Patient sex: F
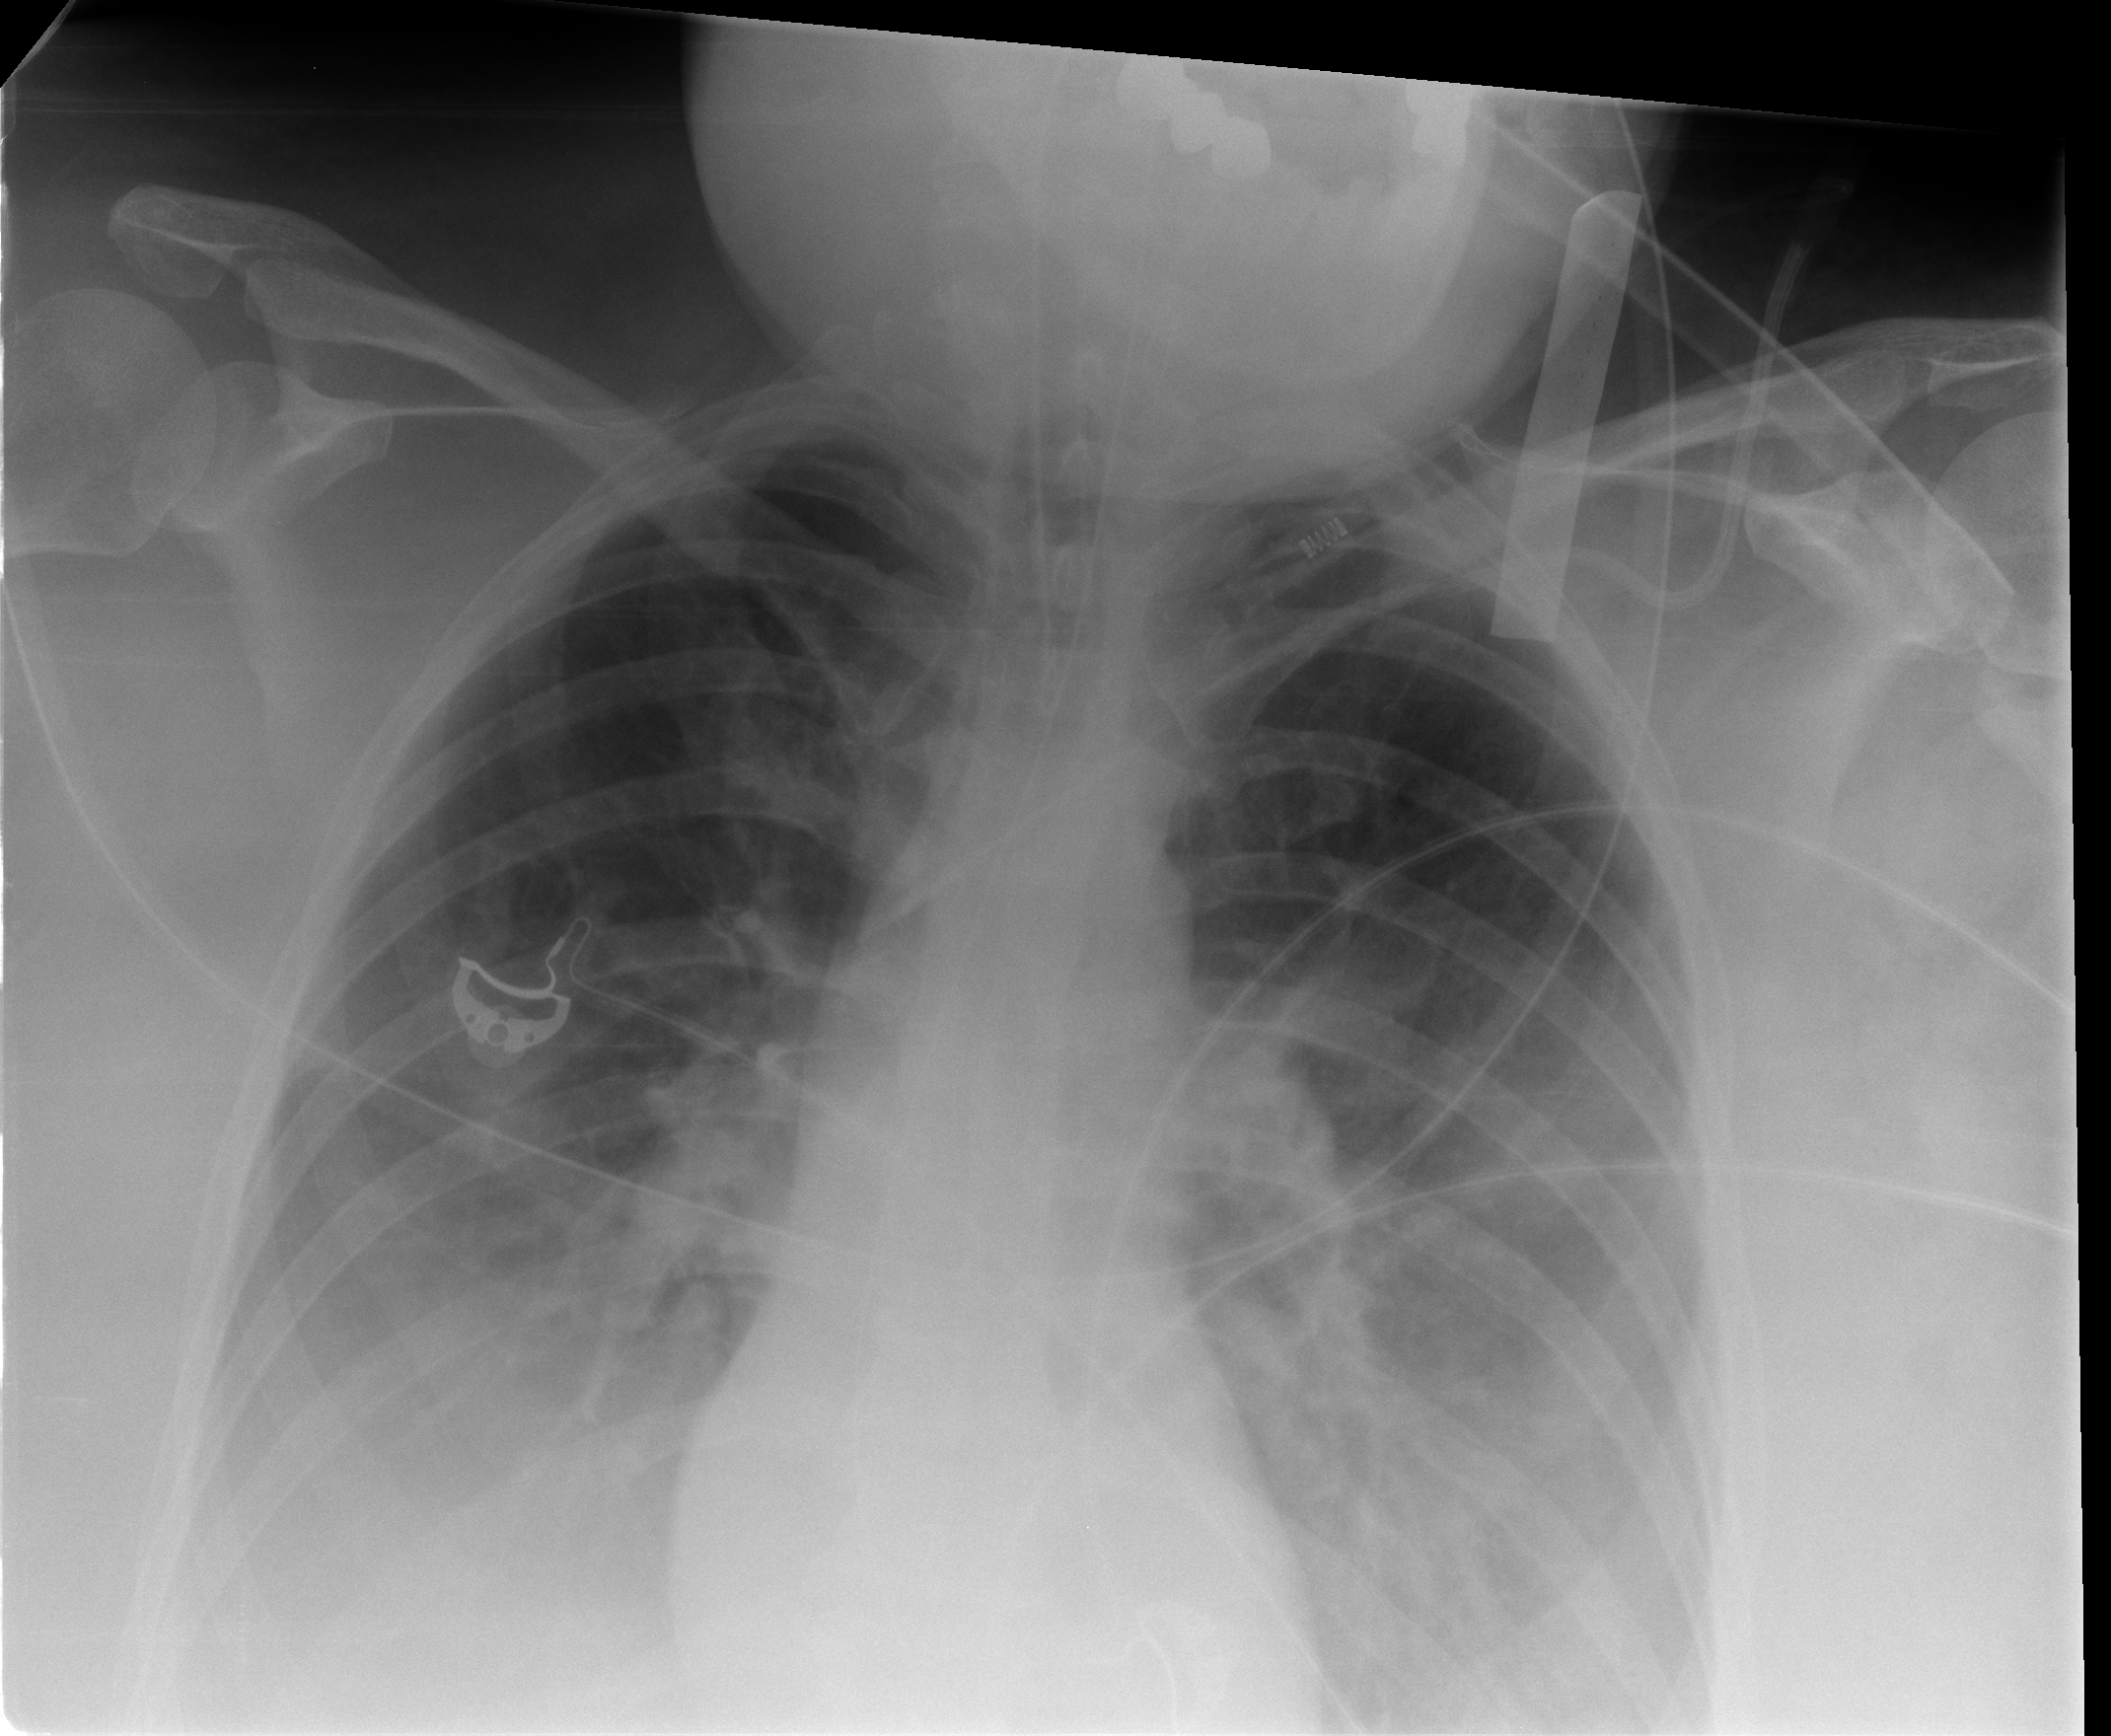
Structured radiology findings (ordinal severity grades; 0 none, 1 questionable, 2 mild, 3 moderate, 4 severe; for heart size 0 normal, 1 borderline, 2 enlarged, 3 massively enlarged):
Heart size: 0
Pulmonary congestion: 1
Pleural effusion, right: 3
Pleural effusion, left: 3
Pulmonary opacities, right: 0
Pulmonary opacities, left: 1
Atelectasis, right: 3
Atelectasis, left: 3